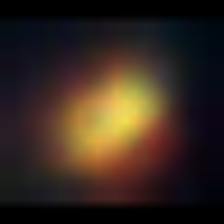
Taxon: NanoPlankton
Group: Other